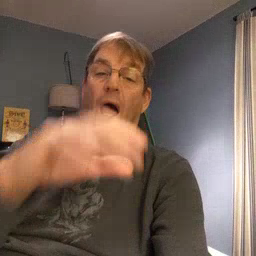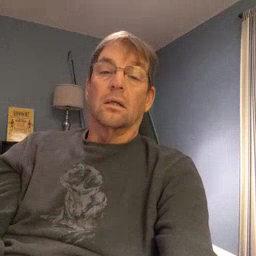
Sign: hot